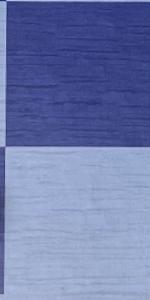
Label: Empty